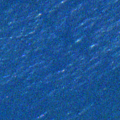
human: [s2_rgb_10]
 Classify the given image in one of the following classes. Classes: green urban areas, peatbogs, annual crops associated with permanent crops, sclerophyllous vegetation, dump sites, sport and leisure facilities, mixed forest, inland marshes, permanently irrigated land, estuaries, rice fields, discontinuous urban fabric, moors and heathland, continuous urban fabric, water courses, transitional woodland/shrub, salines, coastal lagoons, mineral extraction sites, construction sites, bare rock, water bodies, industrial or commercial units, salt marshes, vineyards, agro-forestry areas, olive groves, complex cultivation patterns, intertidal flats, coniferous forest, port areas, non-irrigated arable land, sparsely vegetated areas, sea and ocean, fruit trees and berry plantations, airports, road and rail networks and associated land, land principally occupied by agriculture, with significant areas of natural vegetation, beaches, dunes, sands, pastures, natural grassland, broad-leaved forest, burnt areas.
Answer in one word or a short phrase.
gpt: sea and ocean